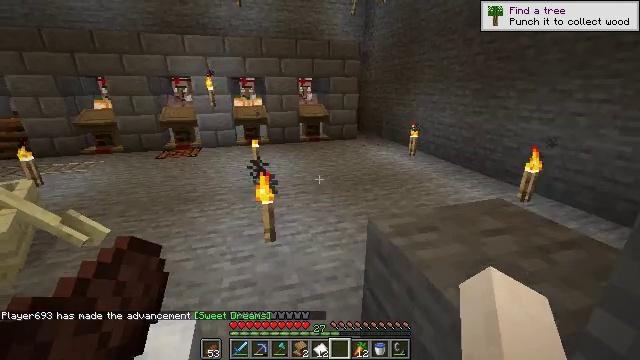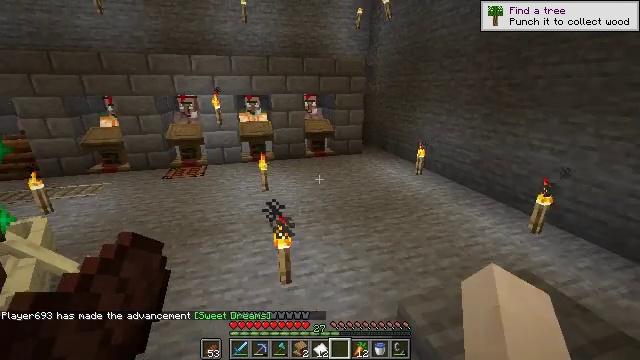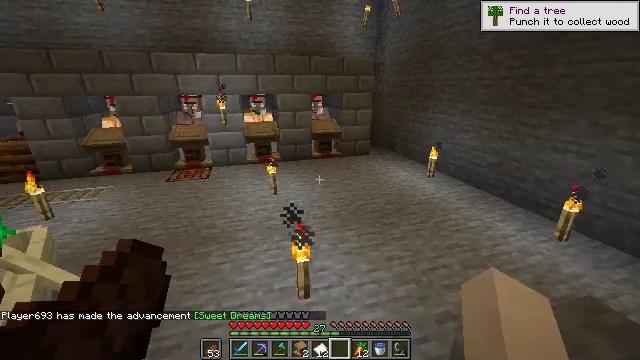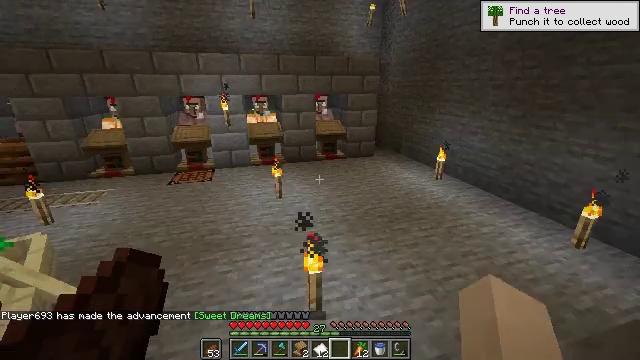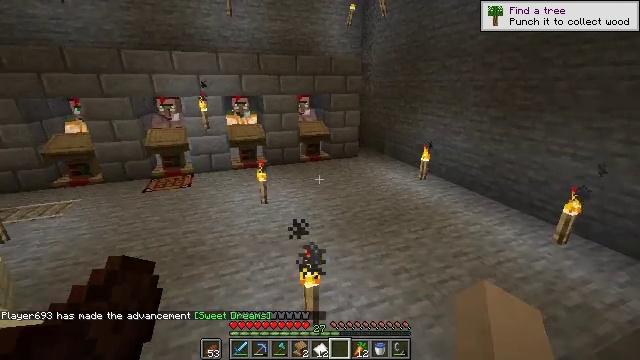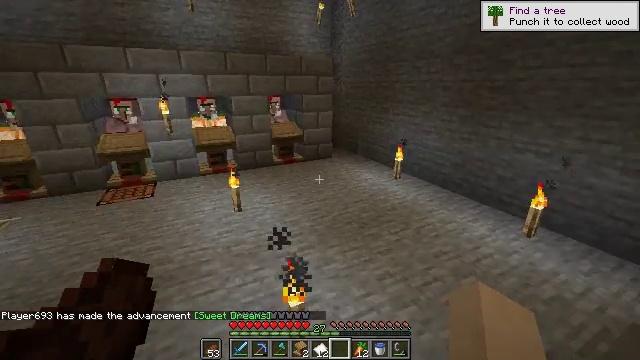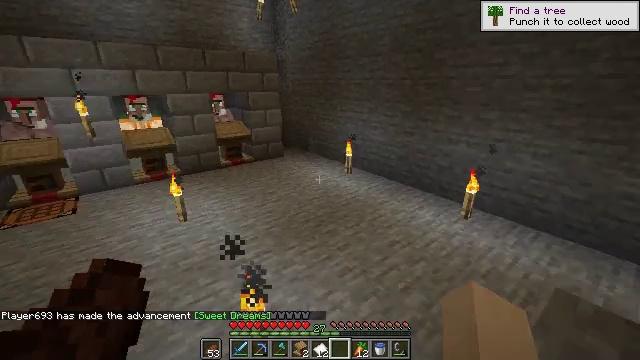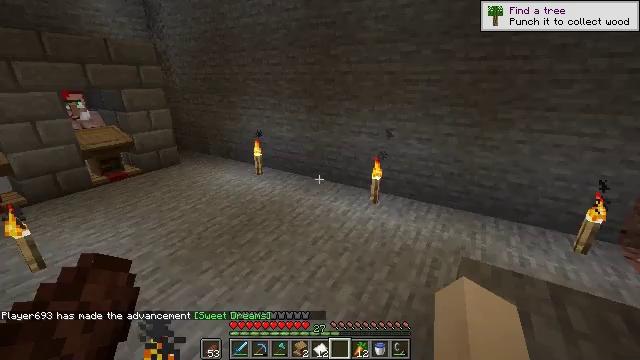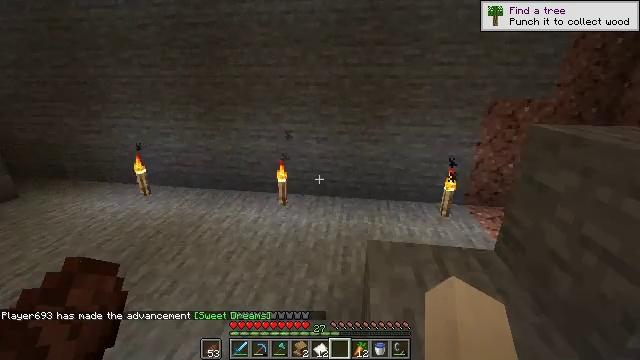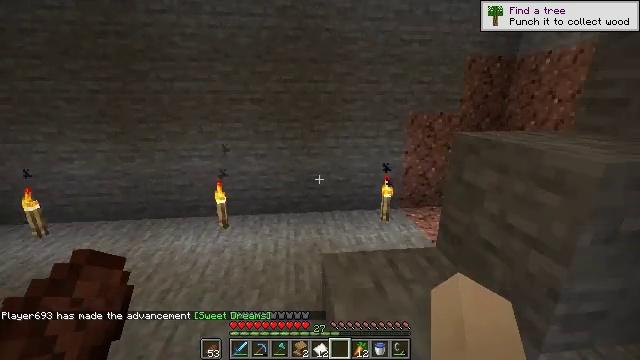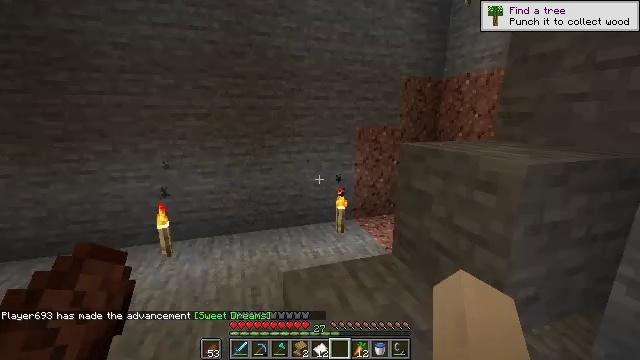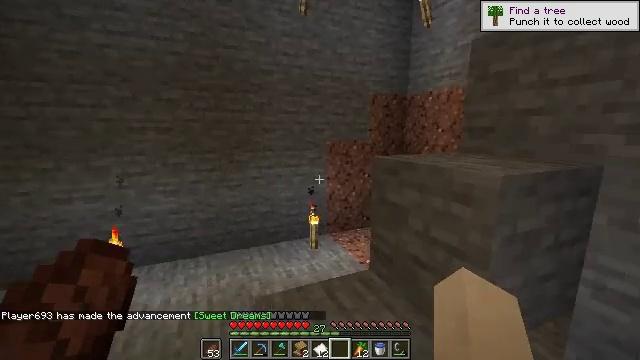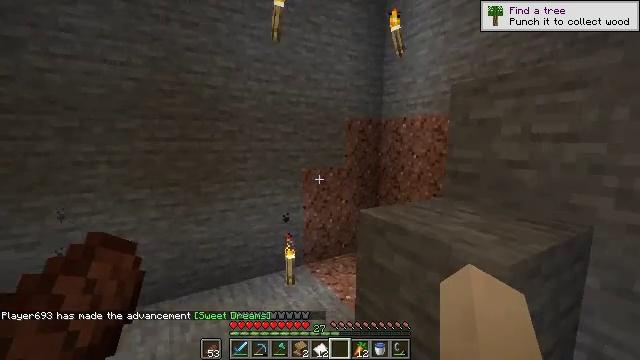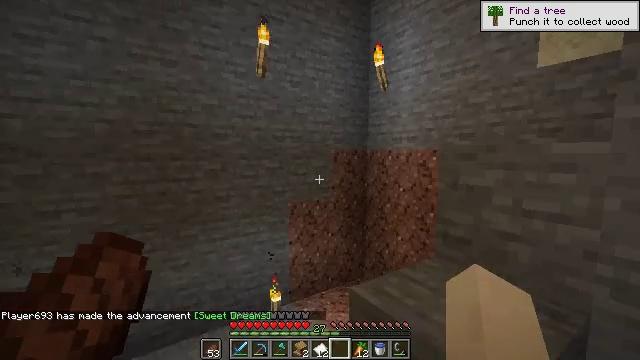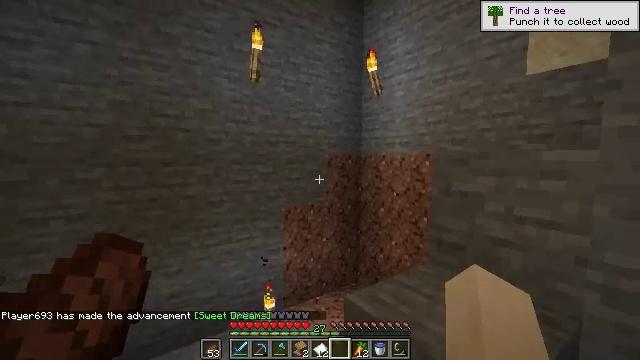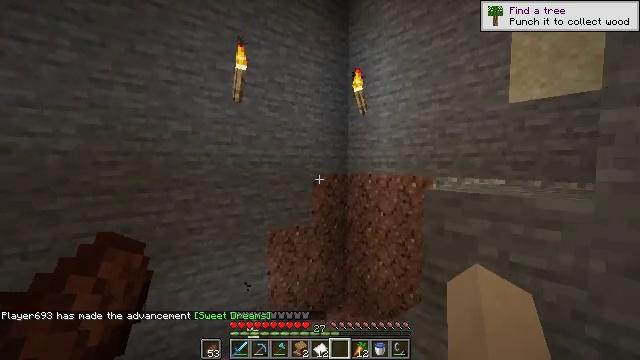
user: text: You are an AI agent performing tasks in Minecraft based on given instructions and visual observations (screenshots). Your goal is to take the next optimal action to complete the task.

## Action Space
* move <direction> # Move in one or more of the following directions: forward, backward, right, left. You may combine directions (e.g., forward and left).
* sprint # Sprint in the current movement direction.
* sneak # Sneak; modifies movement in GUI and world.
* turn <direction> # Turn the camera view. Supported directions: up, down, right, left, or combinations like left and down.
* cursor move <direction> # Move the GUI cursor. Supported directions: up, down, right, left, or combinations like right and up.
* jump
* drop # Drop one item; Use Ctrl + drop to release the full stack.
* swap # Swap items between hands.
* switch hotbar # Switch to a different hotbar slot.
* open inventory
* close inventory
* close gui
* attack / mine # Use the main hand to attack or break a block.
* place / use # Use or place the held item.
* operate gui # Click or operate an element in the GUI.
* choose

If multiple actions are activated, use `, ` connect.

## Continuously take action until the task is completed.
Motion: motion action
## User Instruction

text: Attack the melon to collect it.
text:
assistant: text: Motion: move forward and move left
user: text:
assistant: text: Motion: move forward and move left
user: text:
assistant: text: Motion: move forward and move left
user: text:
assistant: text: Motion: move forward and move left, turn right
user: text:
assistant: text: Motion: move forward, turn right
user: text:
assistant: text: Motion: move forward, turn right
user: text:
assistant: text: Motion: move forward, turn right
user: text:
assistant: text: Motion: turn right
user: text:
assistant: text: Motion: turn right and up
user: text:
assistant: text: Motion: move forward, turn right and up
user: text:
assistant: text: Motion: move forward, turn right and up
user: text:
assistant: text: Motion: move forward, turn right and up, jump
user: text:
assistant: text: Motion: move forward, turn right and up, jump
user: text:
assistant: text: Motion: move forward, turn right, jump
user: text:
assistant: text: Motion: move forward, turn right and up, jump
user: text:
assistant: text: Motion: move forward, turn right, jump
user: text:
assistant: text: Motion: move forward, turn right and up
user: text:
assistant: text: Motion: turn right
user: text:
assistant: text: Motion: turn right and up
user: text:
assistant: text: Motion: turn right
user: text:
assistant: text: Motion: turn right and up
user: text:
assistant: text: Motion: turn right and up
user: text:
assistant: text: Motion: turn right
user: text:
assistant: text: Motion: move forward, jump
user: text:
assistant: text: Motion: move forward, jump
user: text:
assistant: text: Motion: move forward, jump
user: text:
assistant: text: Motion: move forward, turn down
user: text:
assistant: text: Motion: move forward, turn left and down
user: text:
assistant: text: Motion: move forward, turn down
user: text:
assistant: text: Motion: move forward